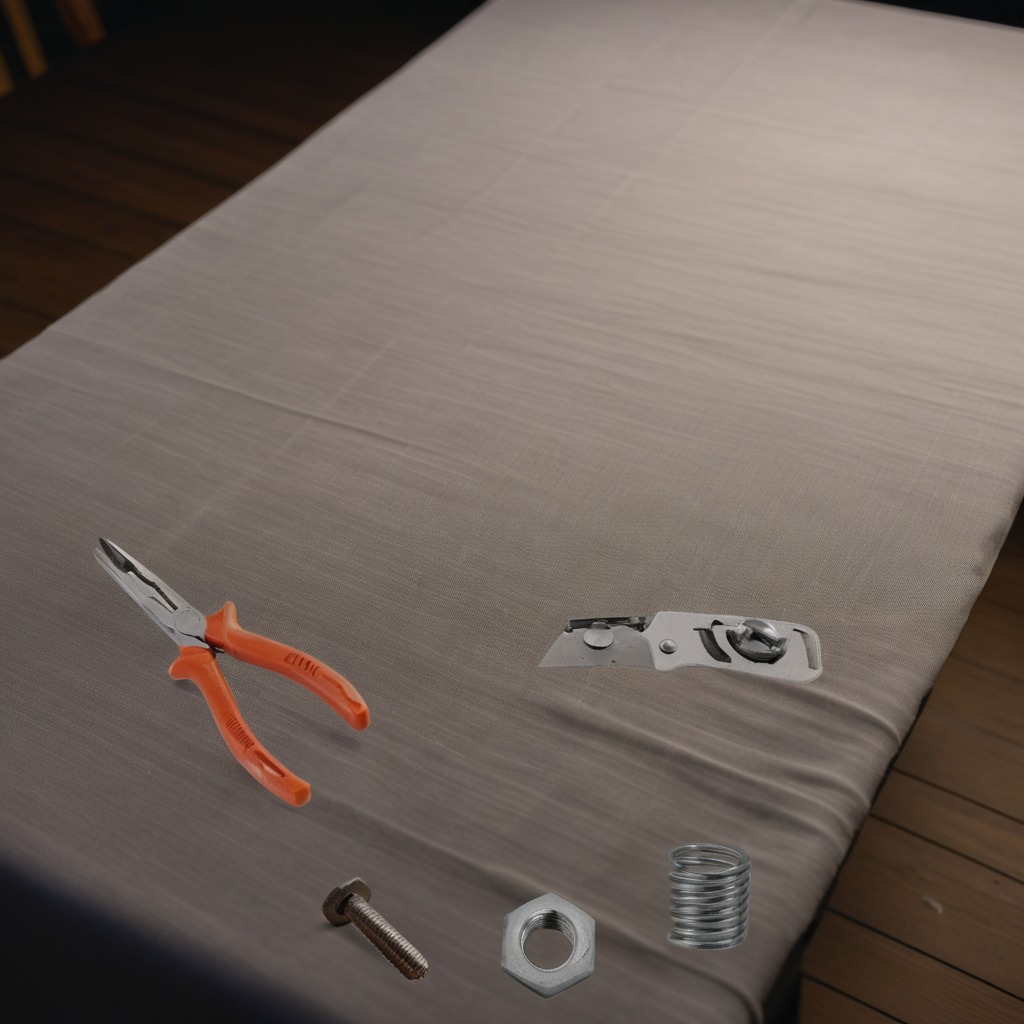
A tool phrase> lying on the wooden table is a utility knife, a metal machine screw, a pair of pliers, a coiled metal spring, and a metal nut.